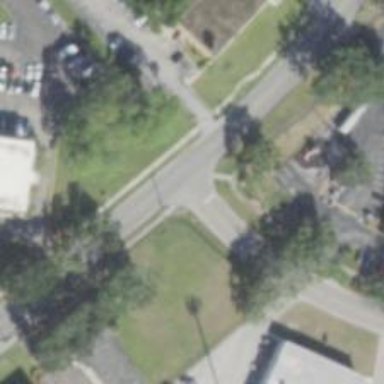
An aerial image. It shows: Unmarked road crossing.